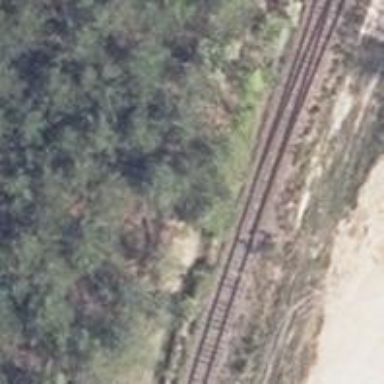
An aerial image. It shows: Railway switch.